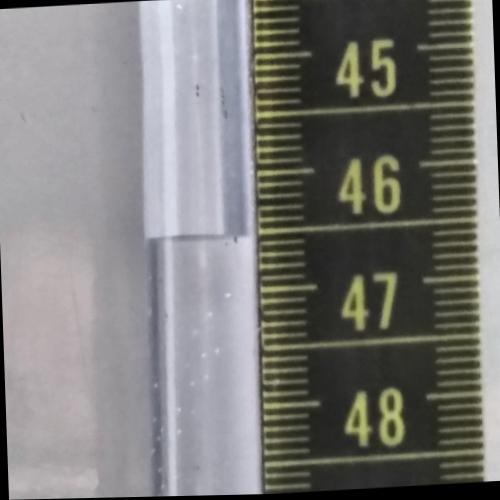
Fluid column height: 46.5 cm